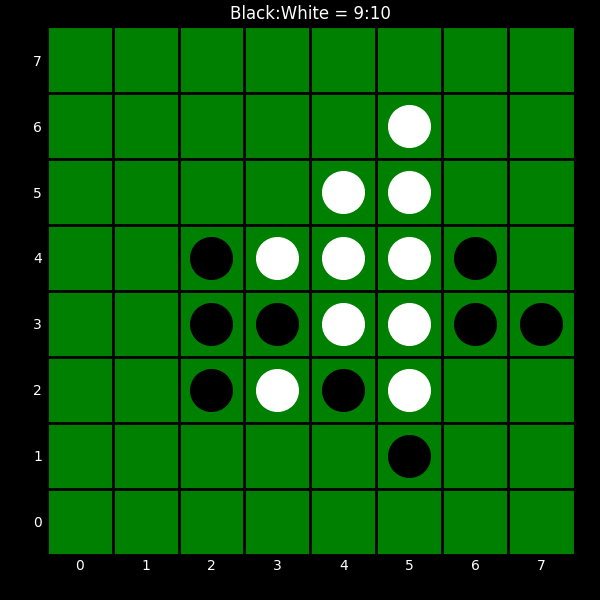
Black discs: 9
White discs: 10